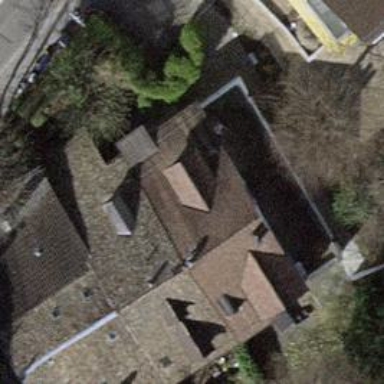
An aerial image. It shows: The building has gabled roof.